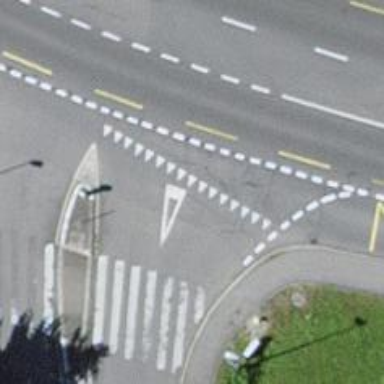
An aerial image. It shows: Road with "give way" sign.